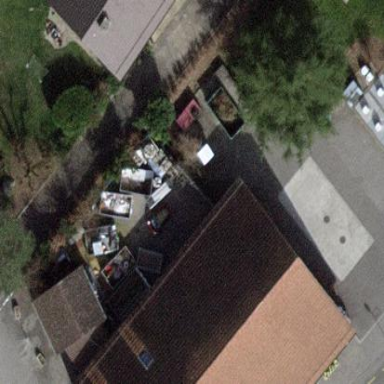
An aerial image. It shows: Recycling center that accepts green waste.